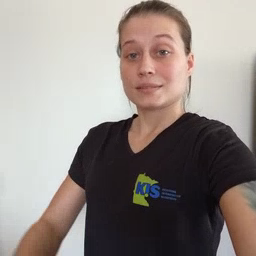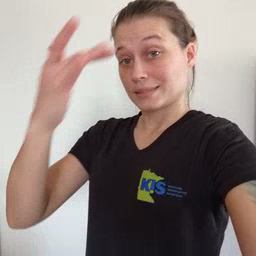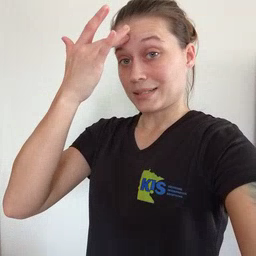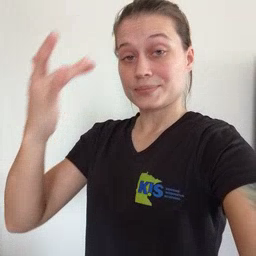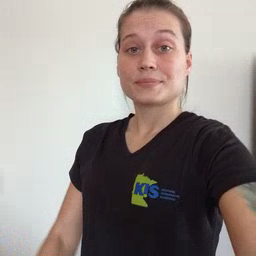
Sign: sick